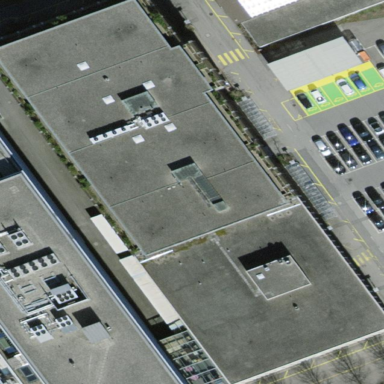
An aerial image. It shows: Industrial building.